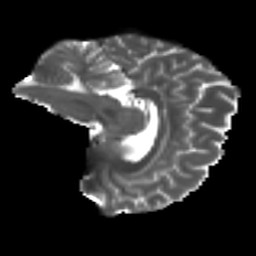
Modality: T2w
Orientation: sagittal
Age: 25
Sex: female
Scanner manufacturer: ge
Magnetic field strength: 3 T
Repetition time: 7.8 s
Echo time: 0.0608 s